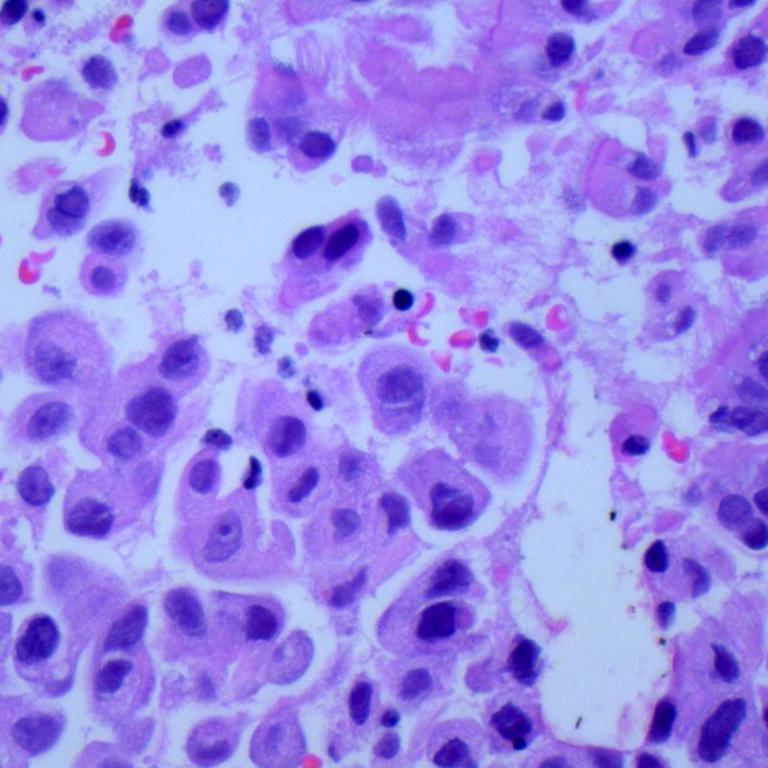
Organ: lung
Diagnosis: adenocarcinomas